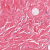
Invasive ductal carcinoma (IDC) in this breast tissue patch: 1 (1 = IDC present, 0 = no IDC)